Field crop: tomato
Growth stage: 2
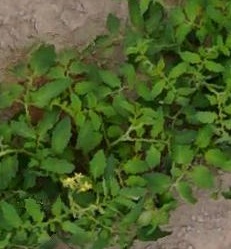
Species: tomato